Question: If I run the application from Eclipse, then all be done. But If export it to jar i get an Exception.
'''
java.io.IOException: Problem reading font data.
at java.awt.Font.createFont(Unknown Source)
'''
<URL>

And my code (In the 'SzervizPrint.java' file):
'''
InputStream istream = getClass().getResourceAsStream("/resources/SerpentineBolditalic.ttf");
Font myFont = Font.createFont(Font.TRUETYPE_FONT, istream);
myFont = myFont.deriveFont(36.0f);
lblNewLabel.setFont(myFont);
'''
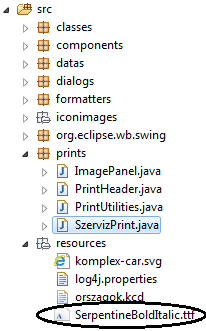
Answer: '''
SerpentineBolditalic.ttf
'''
Should be:
'''
SerpentineBoldItalic.ttf
'''
(capital 'I')
While the local file system might not be case sensitive, 'getResource(String)' most definitely is.